Question:
I'm beginner in android,
Please help me to create the JSpinner like input field.
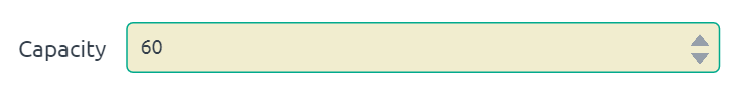
Answer: I'm not sure exactly what jspinner looks like but it seems like you're looking for a <URL>.
If that's not what you're looking for you can also search for custom spinners on GitHub ,the android open-source communities has a lot of libraries which will help you achieve what you want.